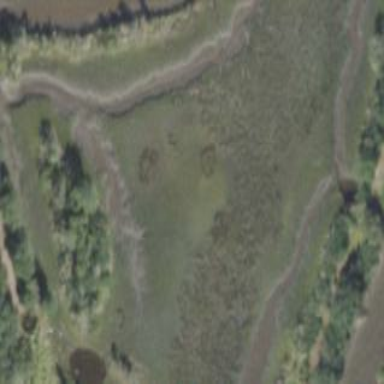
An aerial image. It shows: Marshy wetland area.